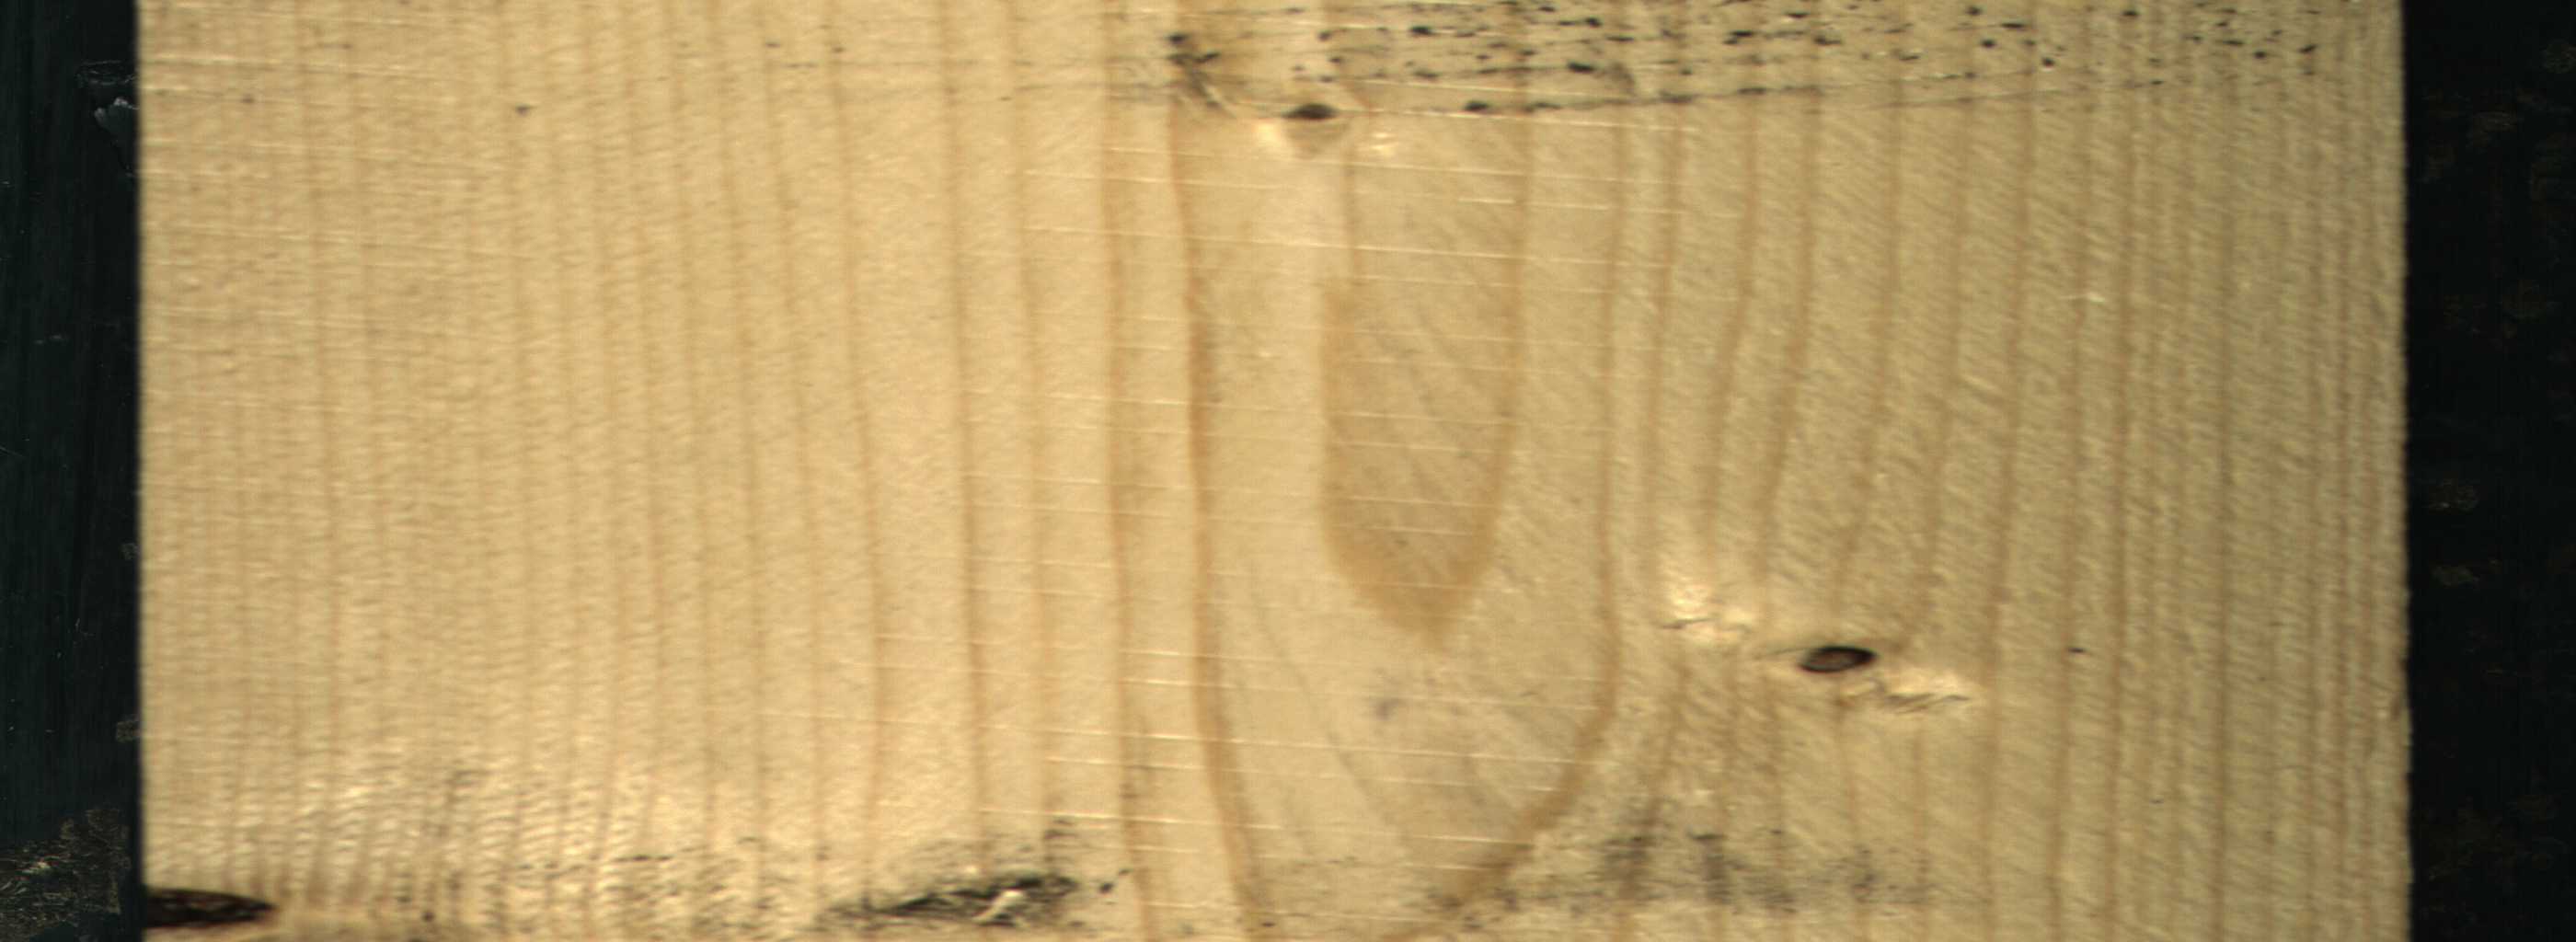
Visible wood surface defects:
Knot_missing
Dead_Knot
Dead_Knot